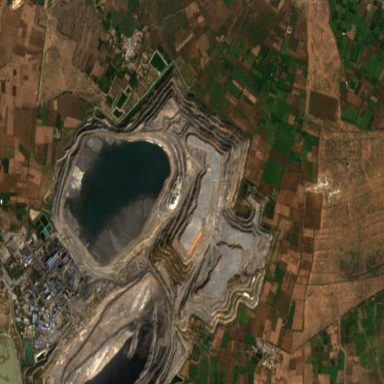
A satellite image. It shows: Quarry area.